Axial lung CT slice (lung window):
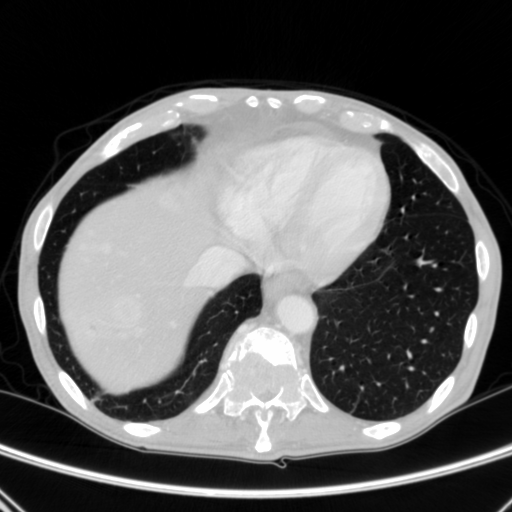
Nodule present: no